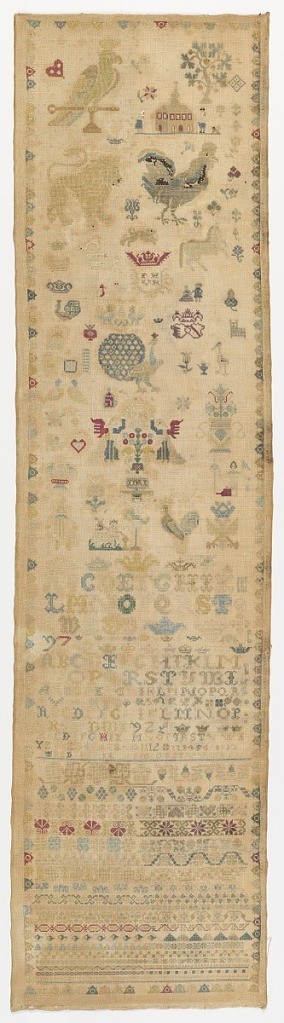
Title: Sampler
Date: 1730
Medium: silk and metal-wrapped silk embroidery on linen foundation Technique: embroidered in cross, satin, and stem stitches on plain weave foundation
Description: Parrot, church, lion, and rooster at top.  Alphabet and pattern bands at bottom.